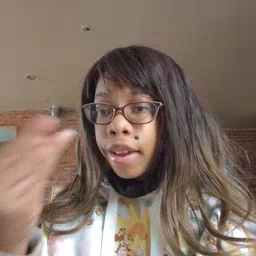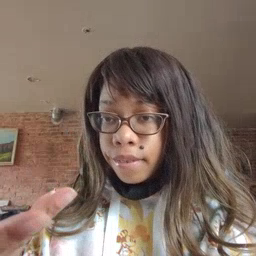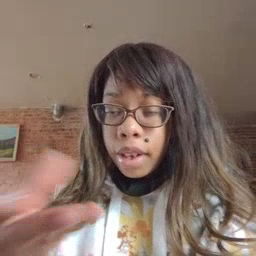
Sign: give